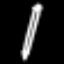
Label: pencil